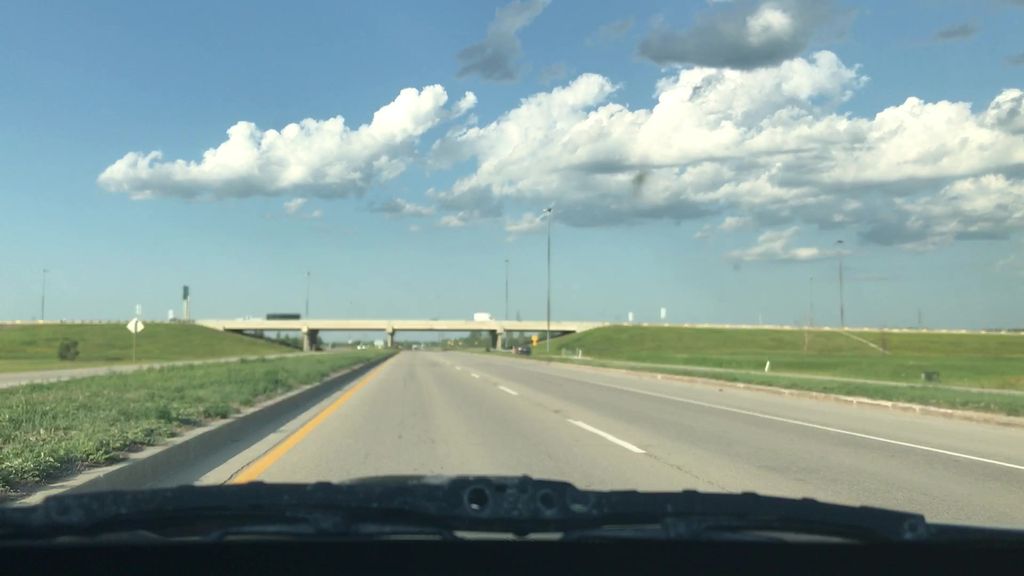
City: winnipeg